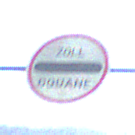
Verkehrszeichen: Zollstelle
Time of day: MorningAfternoon
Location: Outdoor (Nature)
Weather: PartlyCloudy
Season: NotSpecified
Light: Natural